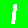
Digit: 1